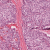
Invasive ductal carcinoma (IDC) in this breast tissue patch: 0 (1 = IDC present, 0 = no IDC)